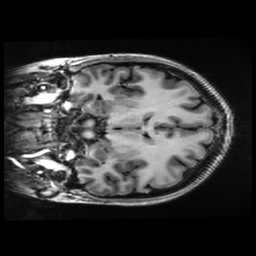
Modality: T1w
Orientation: coronal
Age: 31
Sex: female
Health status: healthy
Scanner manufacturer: ge
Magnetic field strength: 3 T
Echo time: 0.0052 s